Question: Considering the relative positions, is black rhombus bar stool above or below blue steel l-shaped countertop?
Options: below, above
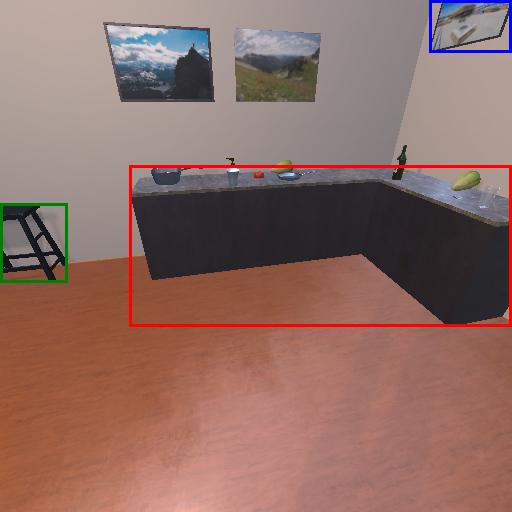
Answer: below